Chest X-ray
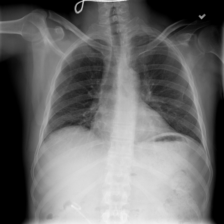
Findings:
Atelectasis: negative
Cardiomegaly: negative
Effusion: negative
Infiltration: positive
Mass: negative
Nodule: negative
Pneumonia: negative
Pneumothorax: negative
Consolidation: negative
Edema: negative
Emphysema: negative
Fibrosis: negative
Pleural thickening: negative
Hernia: negative